Interaction volume radius: 5 \u00c5
Interaction volume height: 15 \u00c5
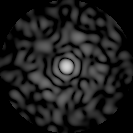
Disorder parameter: 0.8582